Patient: sex F, age 75
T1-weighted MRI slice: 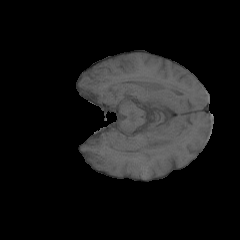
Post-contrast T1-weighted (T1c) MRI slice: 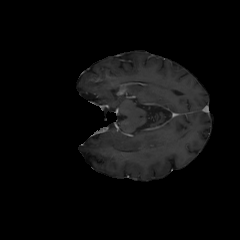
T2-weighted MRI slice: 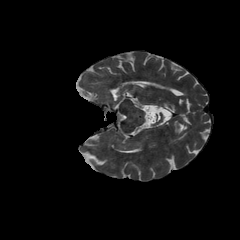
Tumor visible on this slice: no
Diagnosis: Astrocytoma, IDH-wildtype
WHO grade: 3